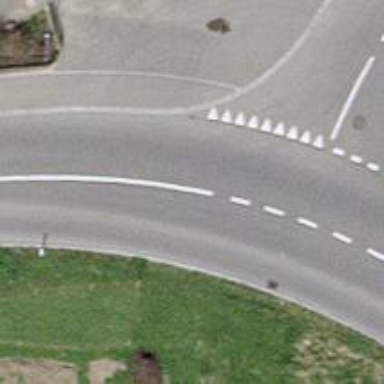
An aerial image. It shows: Tertiary road with asphalt surface.